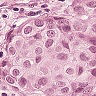
Metastatic tissue present: yes